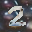
Label: 2